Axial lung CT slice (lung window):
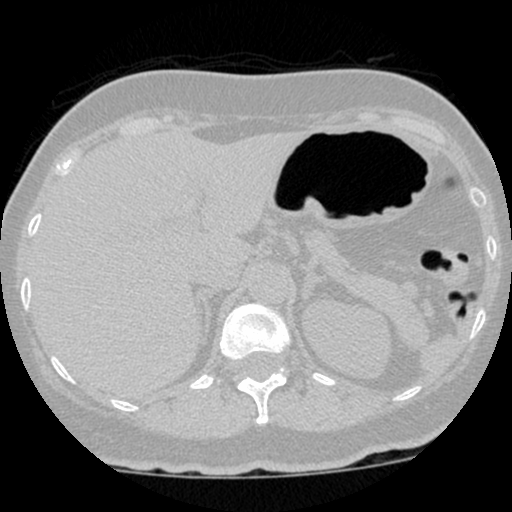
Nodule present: no